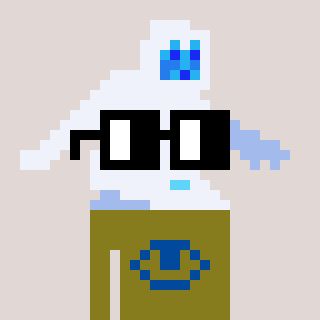
a pixel art character with square black glasses, a yeti-shaped head and a gunk-colored body on a warm background